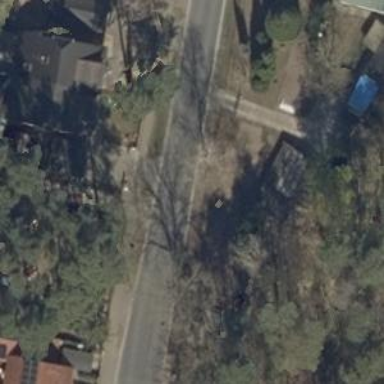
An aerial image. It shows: Driveway leading to service road.